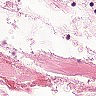
Metastatic tissue present: no